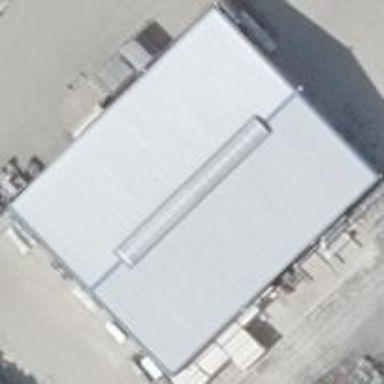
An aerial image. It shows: Commercial building.